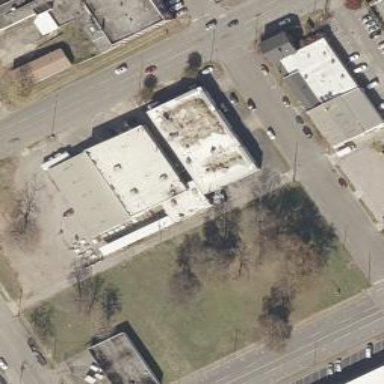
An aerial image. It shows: Building.